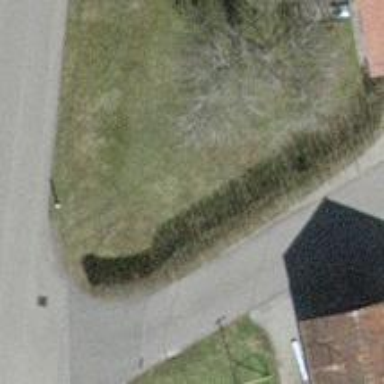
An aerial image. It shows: Hedge acting as barrier.